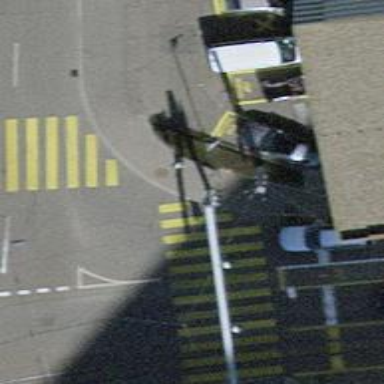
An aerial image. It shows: Kerb barrier.